Interaction volume radius: 10 \u00c5
Interaction volume height: 20 \u00c5
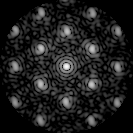
Disorder parameter: 0.2952